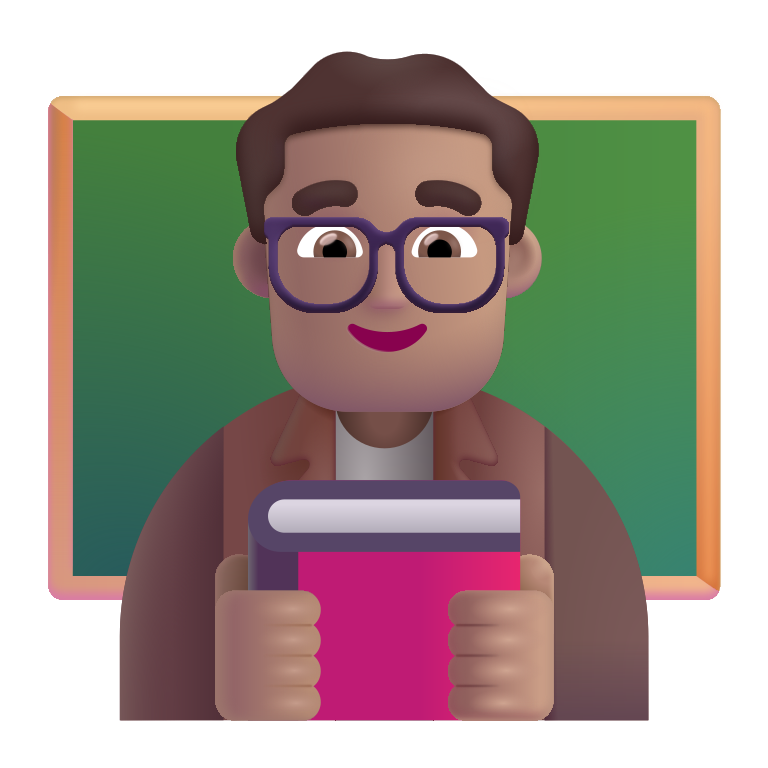
man teacher color